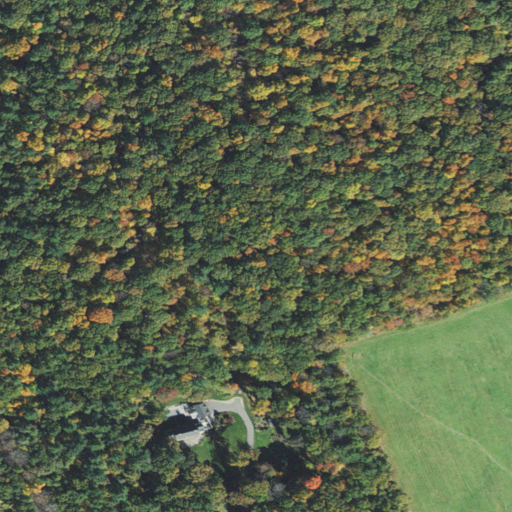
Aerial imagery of mountain in Massachusetts named Osgood Hill containing deciduous forest, mixed forest, pasture, low intensity development, evergreen forest, and medium intensity development